Question: In 'viewDidLoad', I have something like the following to add text attributes to a 'UITextField':
'''
let textAttributes = [
NSForegroundColorAttributeName: UIColor.whiteColor(),
NSStrokeColorAttributeName: UIColor.blackColor(),
NSFontAttributeName: UIFont(name: "HelveticaNeue-CondensedBlack", size: 40)!,
NSStrokeWidthAttributeName: 1.0
]
self.textField.delegate = self
self.textField.defaultTextAttributes = textAttributes
self.textField.text = "Top text field"
'''
All of these attributes seem to work properly, except 'NSForegroundColorAttributeName'. This text appears transparent. Is this a Swift bug?
The text is being placed over an image in a 'UIScrollView'. Text as it appears:

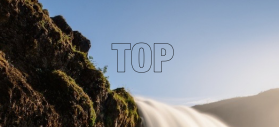
Answer: From <URL>:
> This is because the sign of the value for NSStrokeWidthAttributeName
is interpreted as a mode; it indicates whether the attributed string
is to be filled, stroked, or both. Specifically, a zero value displays
a fill only, while a positive value displays a stroke only. A negative
value allows displaying both a fill and stroke.
So with your setting
'''
NSStrokeWidthAttributeName: 1.0
'''
the font is stroked only and not filled, resulting in an "outline font". You'll want to set
'''
NSStrokeWidthAttributeName: -1.0
'''
instead so that the font is stroked filled.
You can find that information also if you command-click on
'NSStrokeWidthAttributeName' in Xcode to jump to the definition:
> NSNumber containing floating point value, in percent of font point
size, default 0: no stroke; positive for stroke alone, negative for
stroke and fill (a typical value for outlined text would be 3.0)